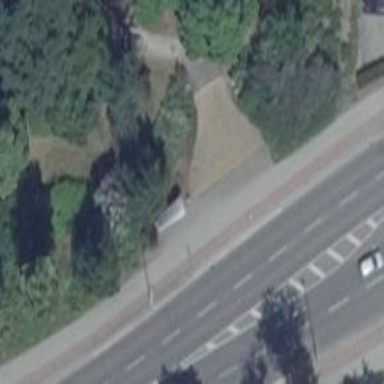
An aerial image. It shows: Public transport shelter.